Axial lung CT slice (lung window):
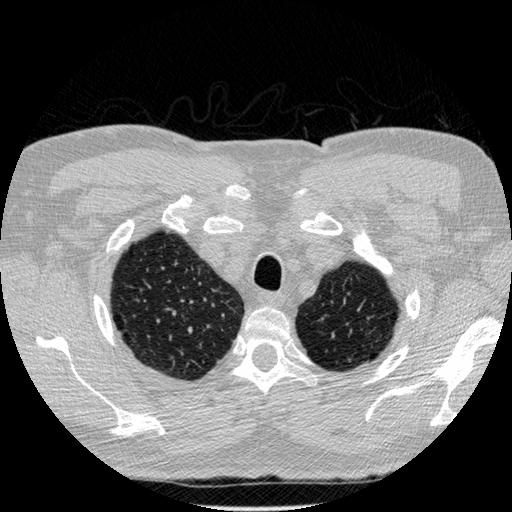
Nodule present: no